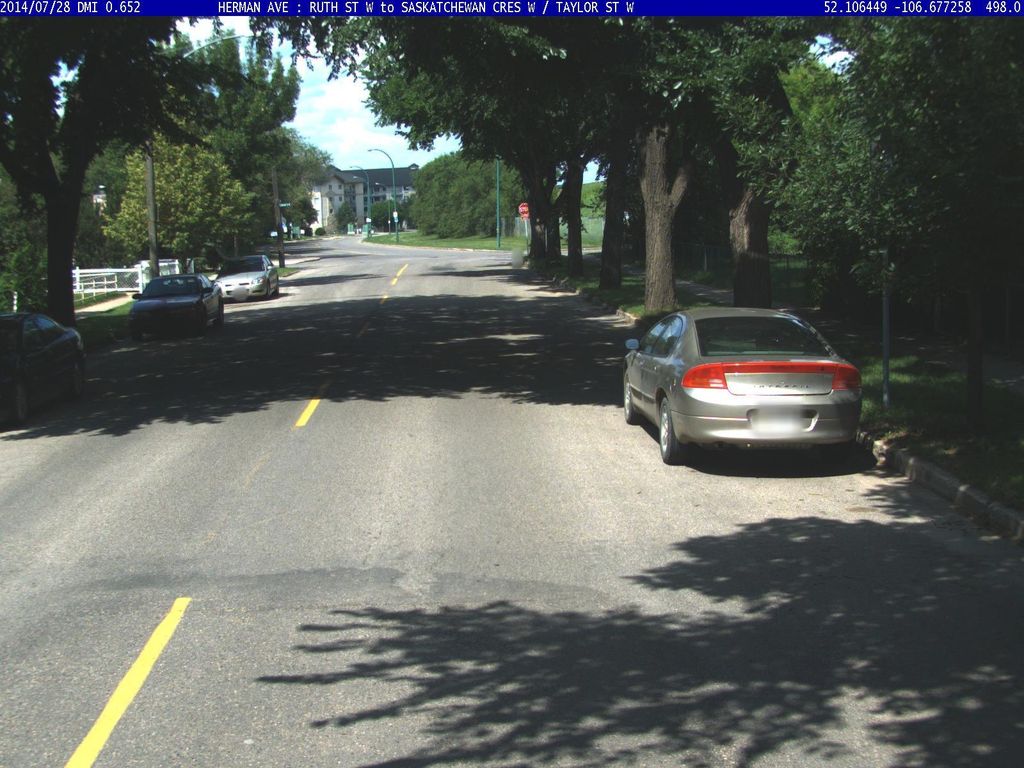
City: saskatoon